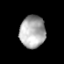
Tissue: prostate
Cell type: T cells
Senescence score: 0.3383
Nuclear area (px): 807
Mean DAPI intensity: 171.361